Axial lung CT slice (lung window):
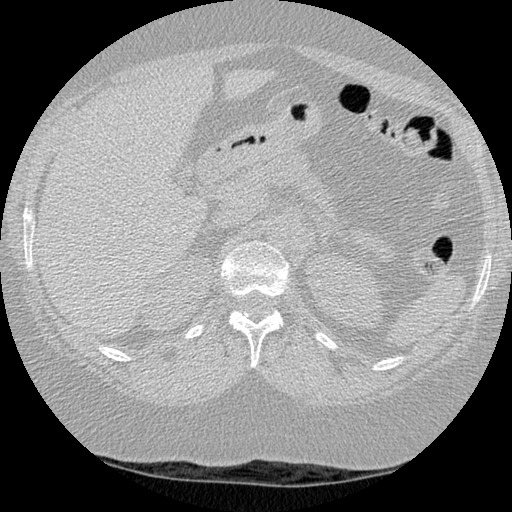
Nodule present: no